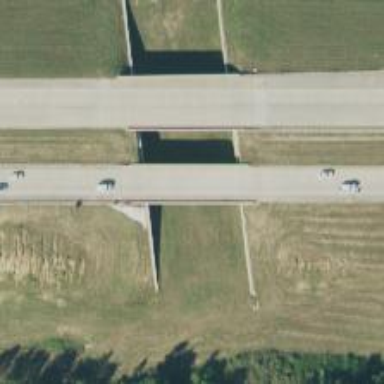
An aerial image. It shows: Motorway bridge.